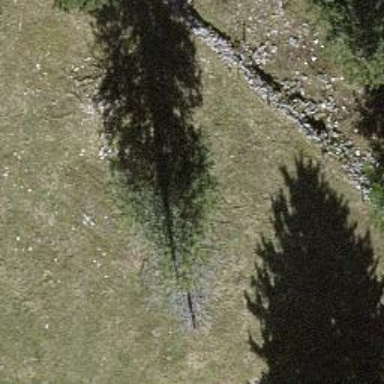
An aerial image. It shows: Single tag "natural: tree."